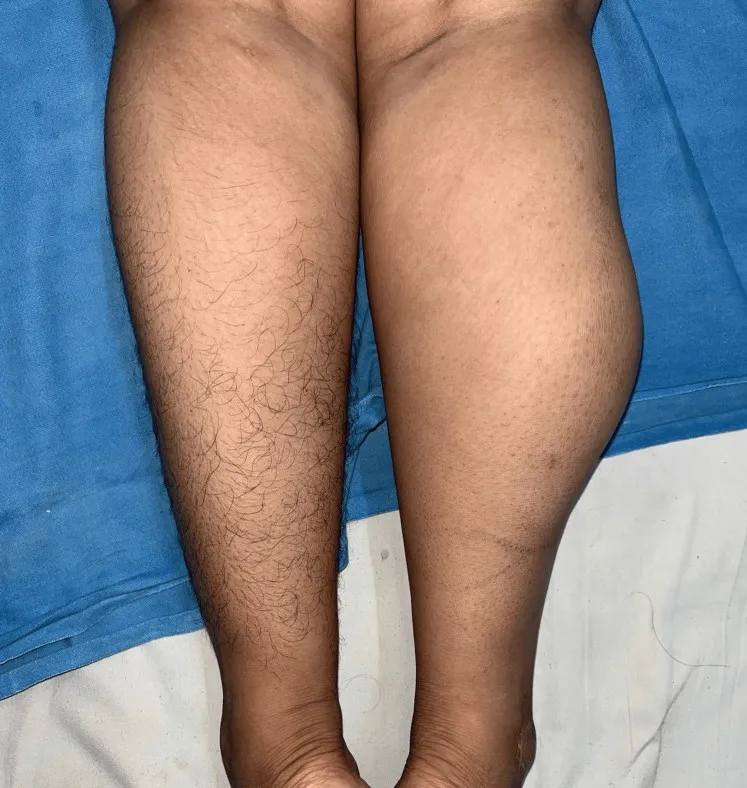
Preoperative view (posterior).
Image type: medical_photograph (skin_photograph)